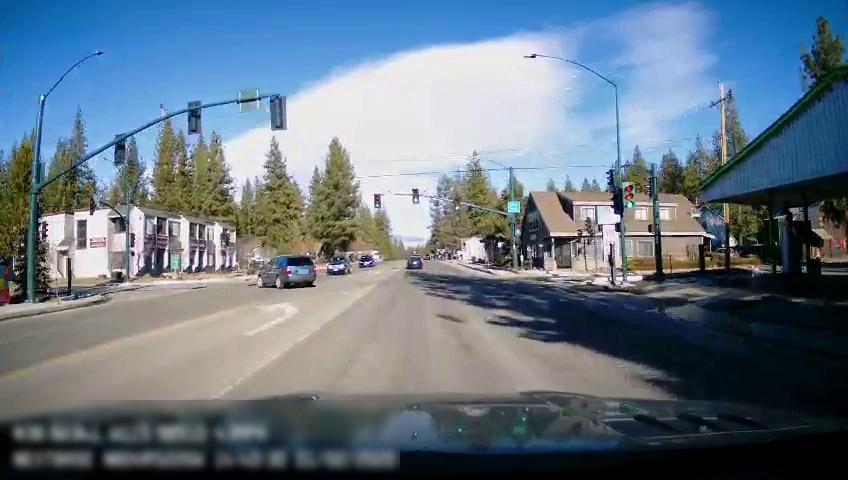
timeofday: Day
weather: Sunny
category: Drivable Space
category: Vehicles | Car
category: Vehicles | Car
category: Vehicles | SUV
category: Vehicles | SUV
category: Lanes | Opposite Lane
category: Lanes | Current Lane
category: Traffic | Lights
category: Traffic | Lights
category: Traffic | Lights
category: Traffic | Lights
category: Traffic | Lights
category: Traffic | Signs
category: Traffic | Lights
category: Traffic | Lights
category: Traffic | Lights